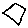
Label: square